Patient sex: M
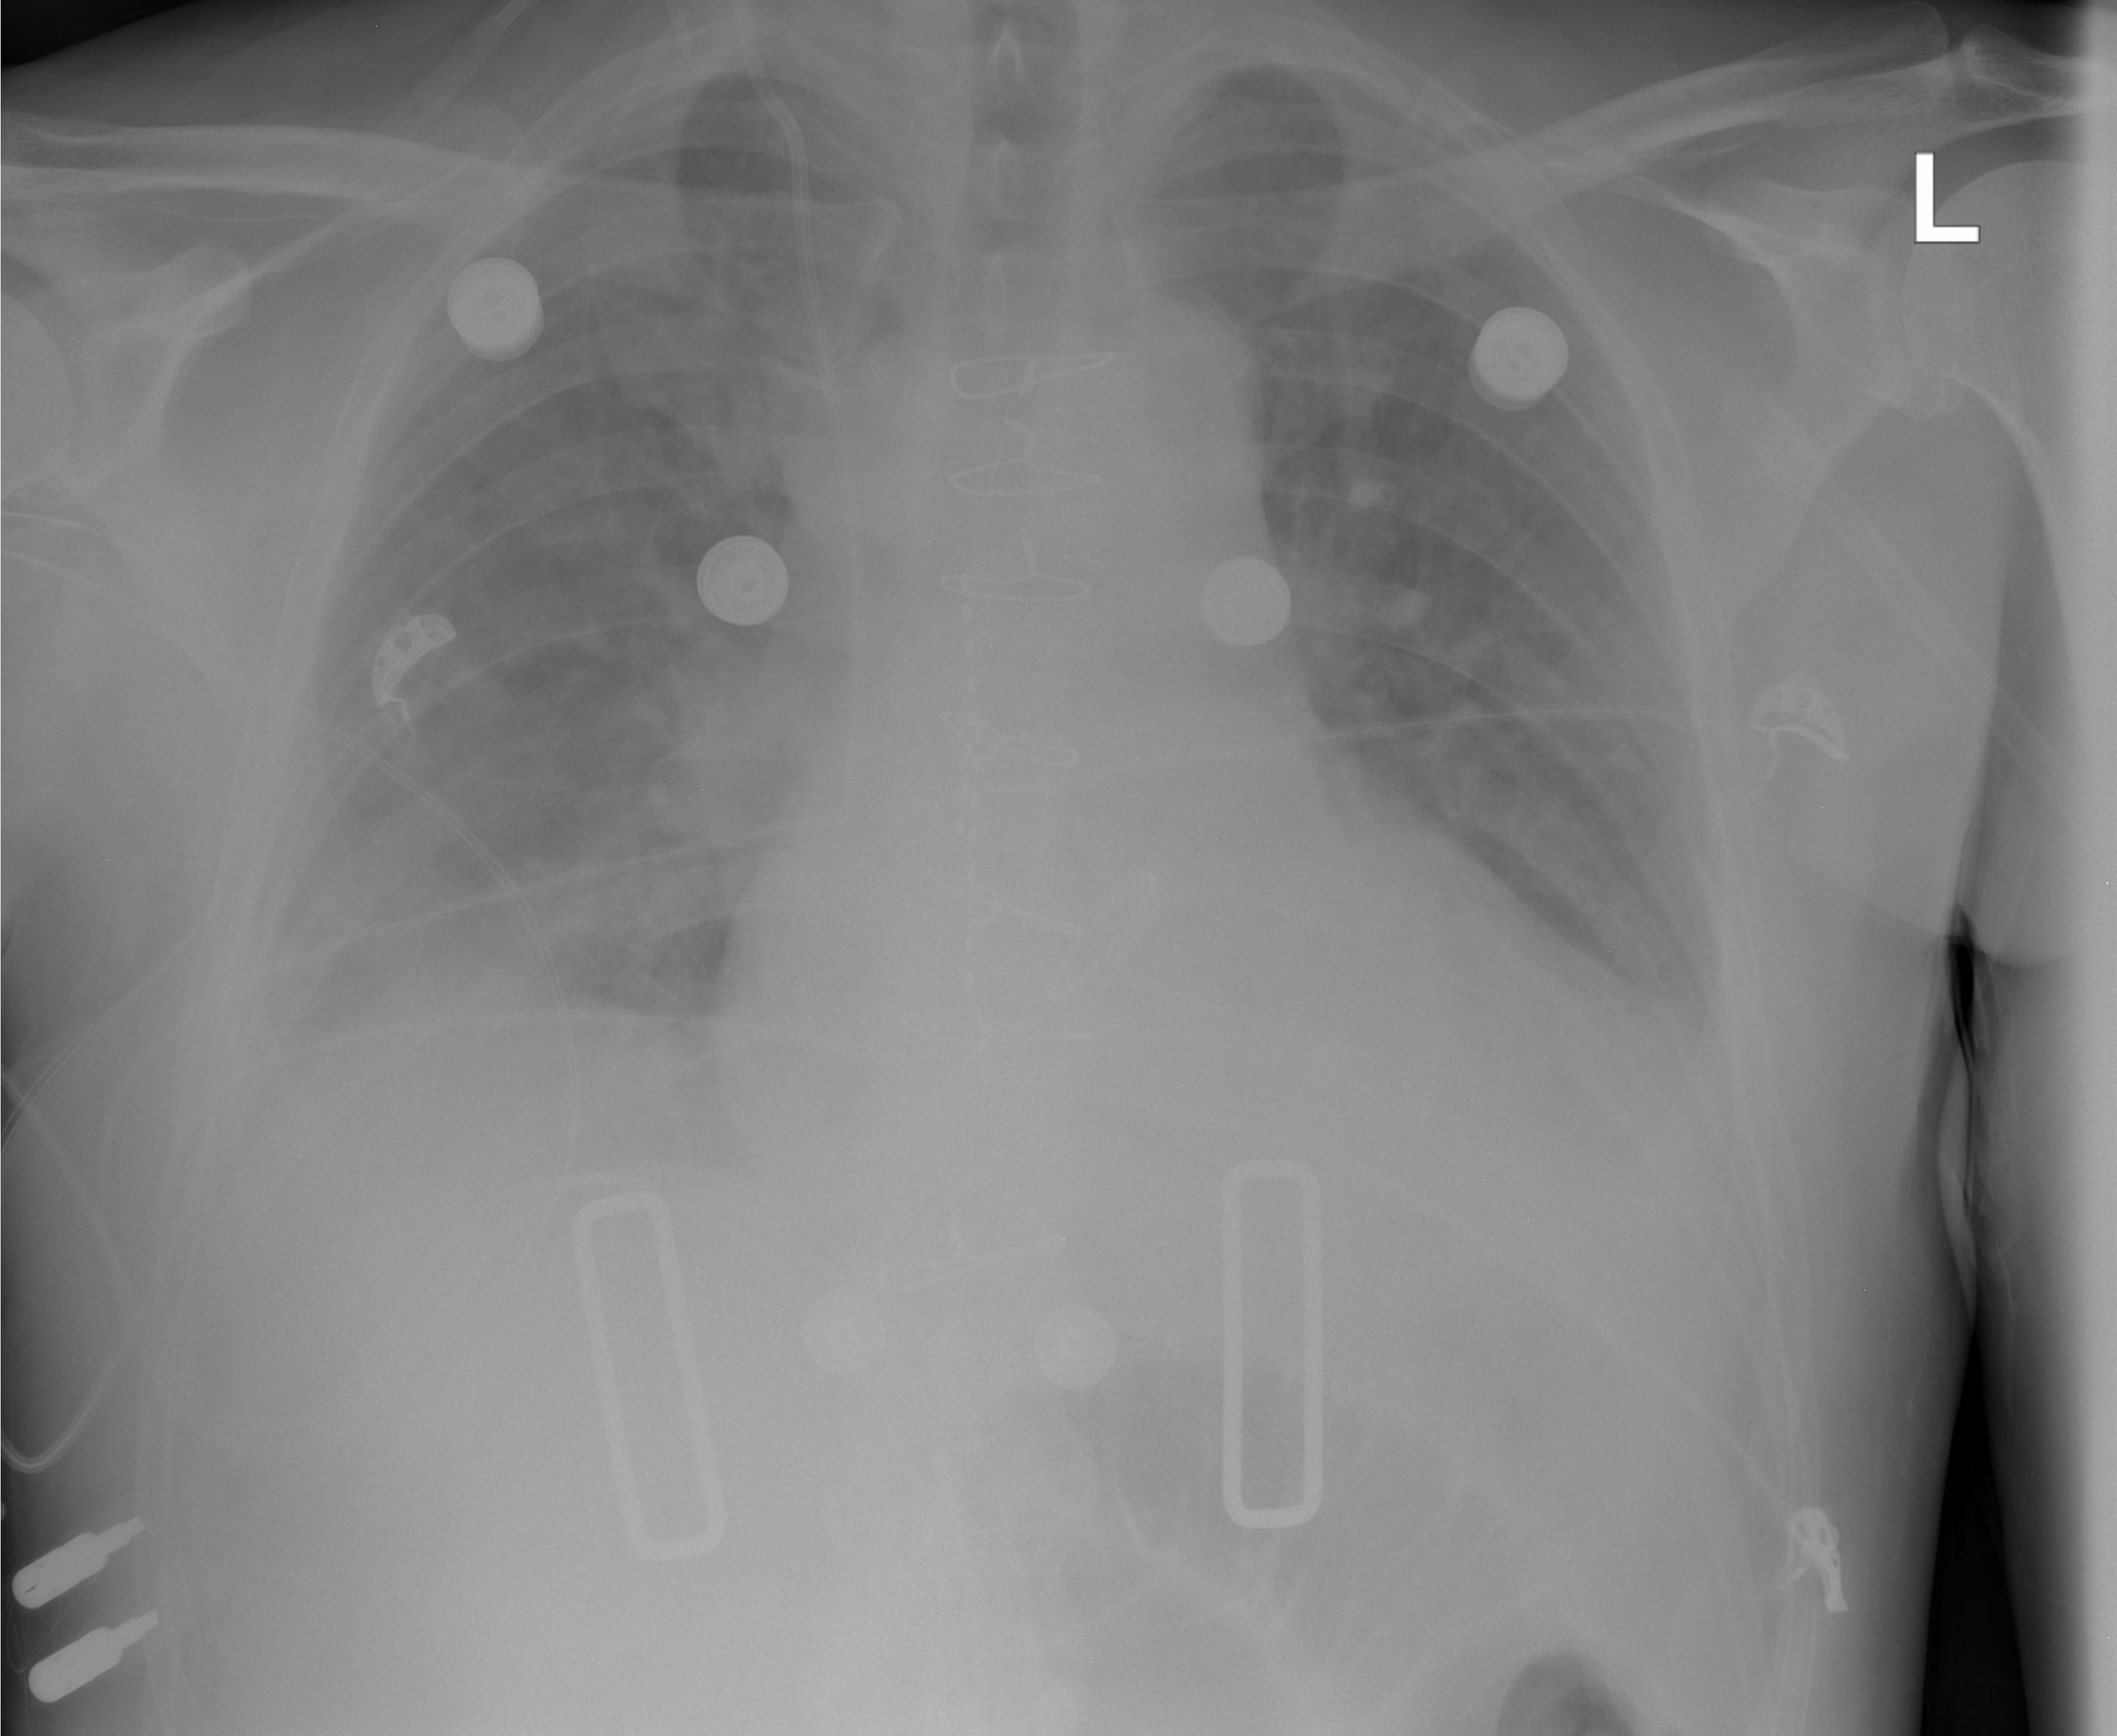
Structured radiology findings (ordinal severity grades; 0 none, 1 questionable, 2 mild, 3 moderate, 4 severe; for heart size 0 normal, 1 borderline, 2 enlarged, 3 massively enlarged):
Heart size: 0
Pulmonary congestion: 2
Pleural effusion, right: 2
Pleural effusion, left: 2
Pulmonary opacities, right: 0
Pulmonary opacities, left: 0
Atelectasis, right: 2
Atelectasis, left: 2